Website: home-depot
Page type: account-selection
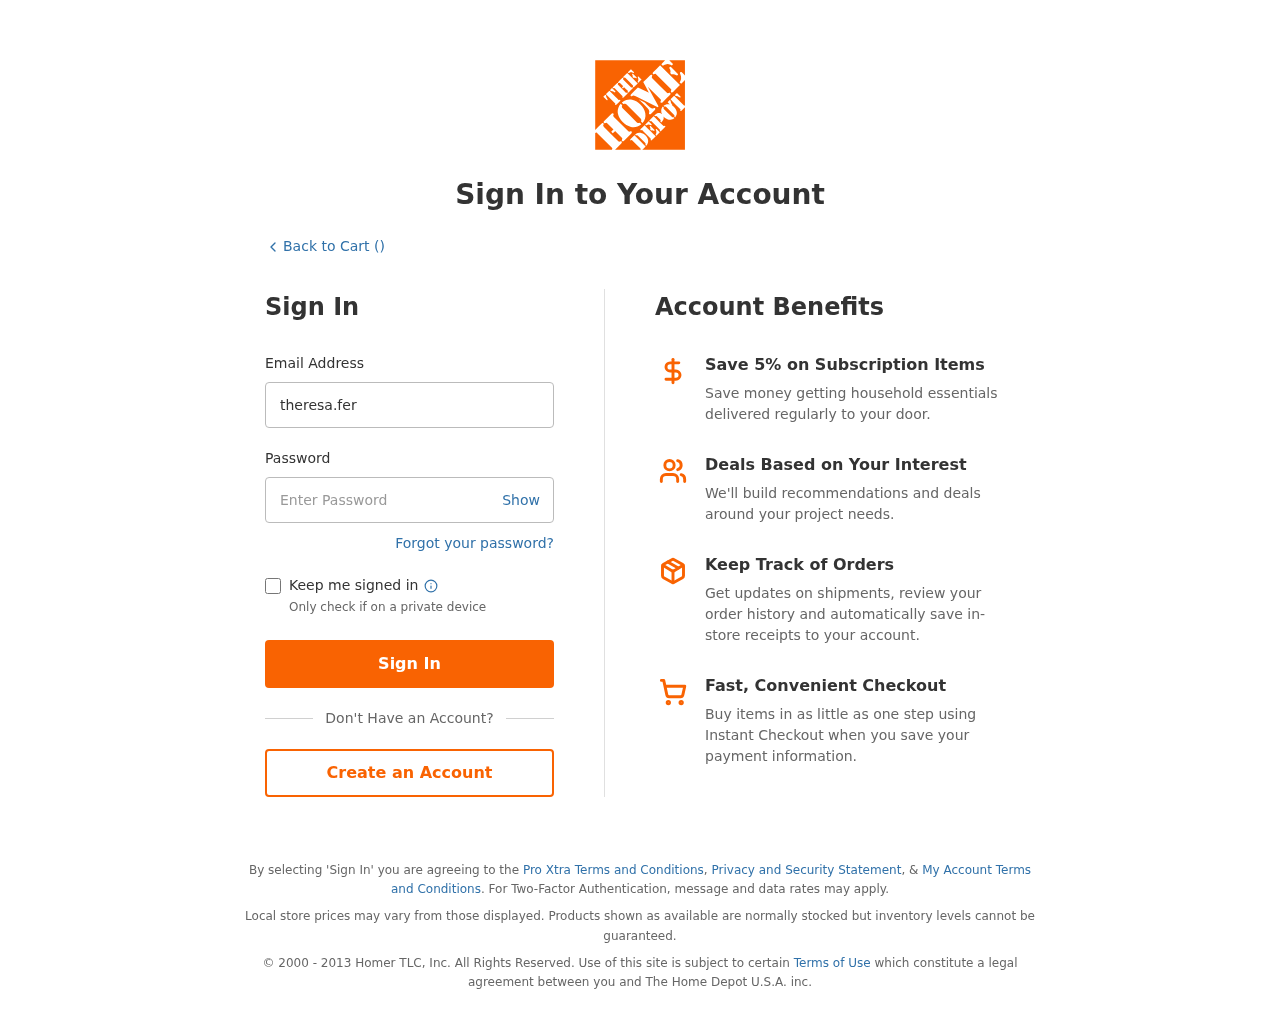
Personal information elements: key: PII_LOGIN_USERNAME
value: theresa.fernandez